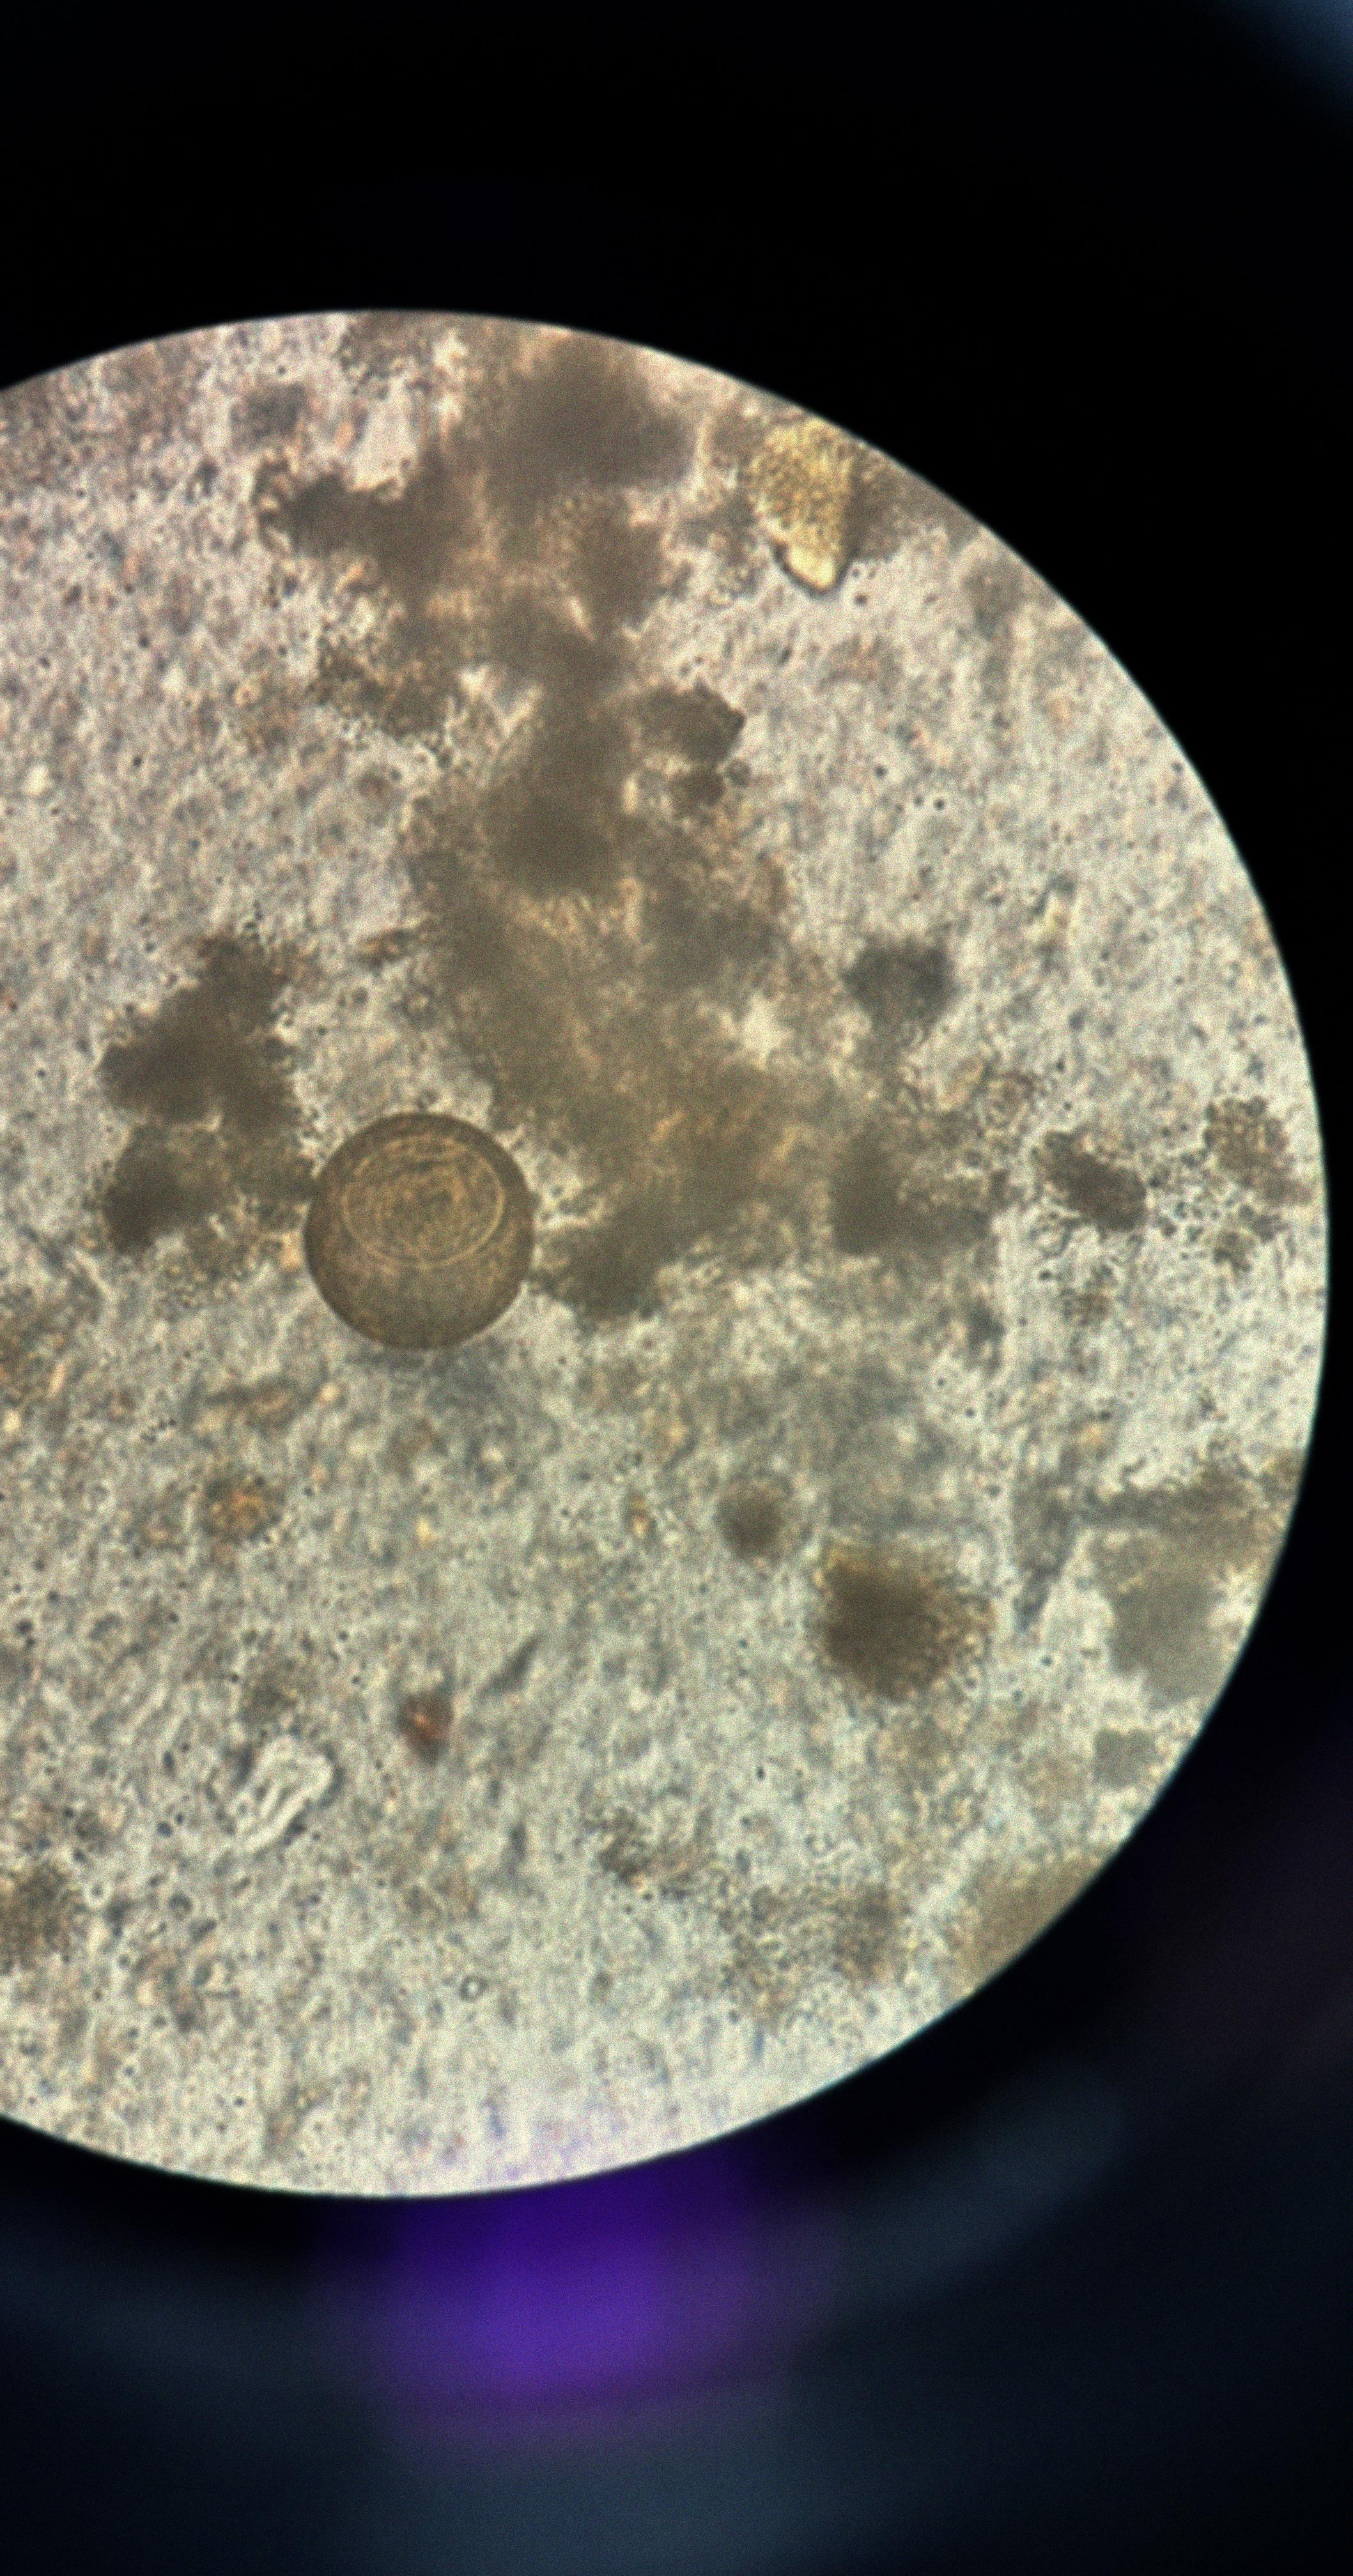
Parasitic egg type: Hymenolepis diminuta